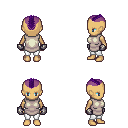
a pixel art fantasy rpg character, female body template, human, tanned skin, white tunic, white pants, purple short mohawk hairstyle, metal gloves, four views (front, back, left, right), 2x2 character sprite sheet, small pixel art, hard edges, no anti-aliasing